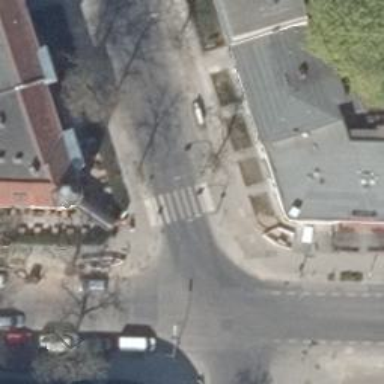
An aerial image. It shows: Uncontrolled zebra crossing.